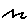
Label: zigzag